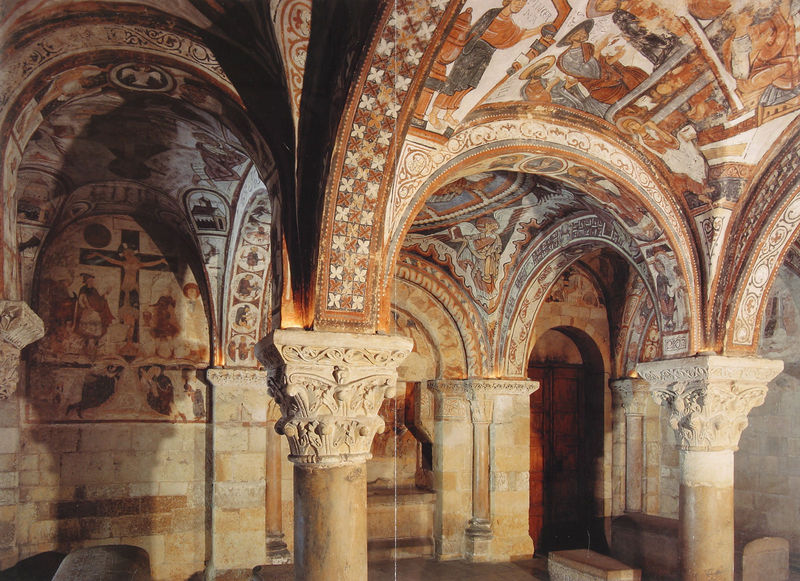
Titel: Pantheon San Isidoro von León
Standort: Léon, S. Isodoro (EU - E)
Schlagwörter: blätter, bunt, hell, raum, schwarz, säulen, tür, malerei, taube, kirche, decke, saal, stufe, bronze, gewölbe, kreuz, kapitell, jesus, fresken, gelv, korinthisch, verzierungen, krypta, romanisch, särge, kapitele, dekengemälde, arcantusblätter, chrstilich